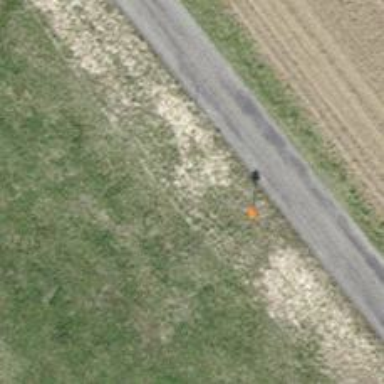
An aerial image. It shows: Pipeline marker.